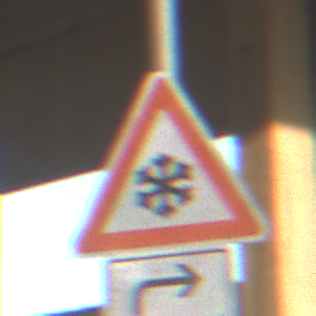
Verkehrszeichen: SchneeOderEisglaette
Zusatzzeichen unten: RichtungsangabeDurchPfeile5
Umgebung: Roofed, Suburban
Tageszeit: SunriseSunset
Wetter: Clear
Licht: Natural
Jahreszeit: NotSpecified
Kontrast: MediumContrast